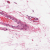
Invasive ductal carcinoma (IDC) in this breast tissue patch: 0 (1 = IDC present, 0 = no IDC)